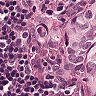
Metastatic tissue present: yes